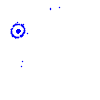
Particle: pion